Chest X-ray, AP view. Patient: 59 years old, sex F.
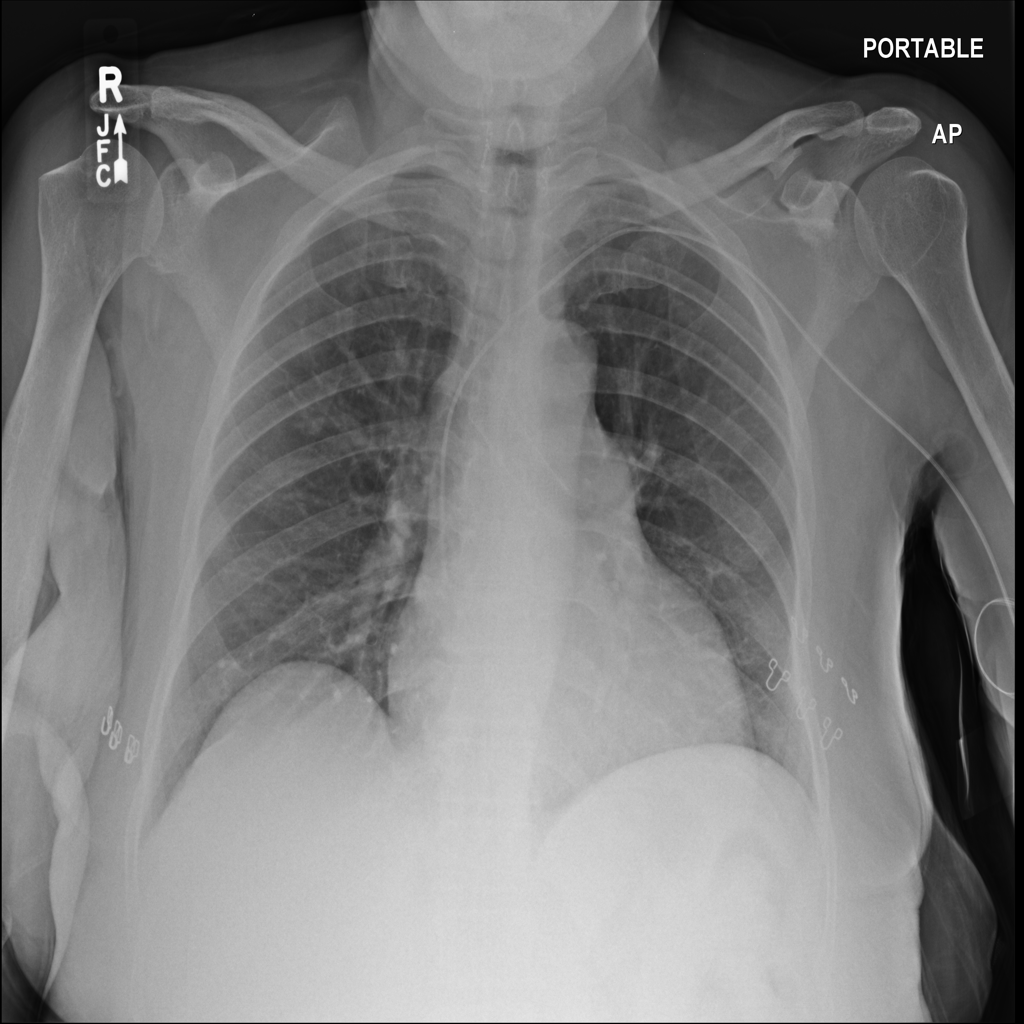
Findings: No Finding